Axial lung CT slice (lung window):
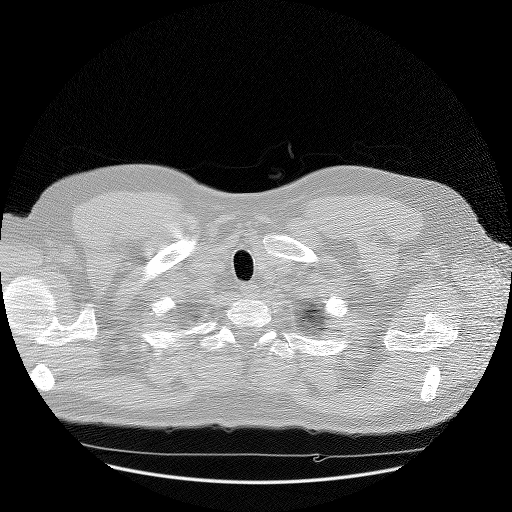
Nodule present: no